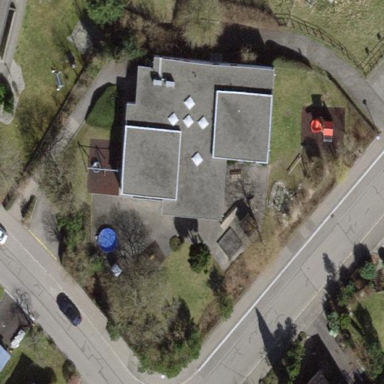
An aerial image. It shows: School.